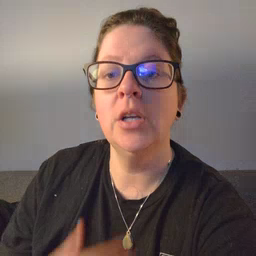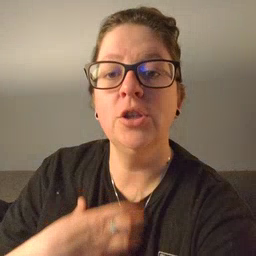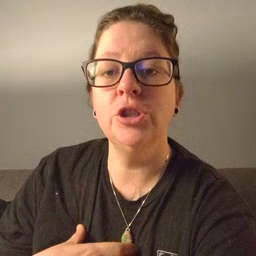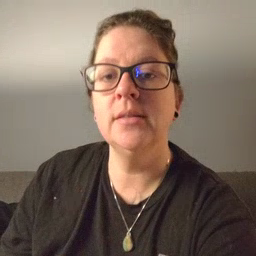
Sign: hungry